Field crop: maize
Growth stage: 2
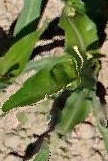
Species: maize